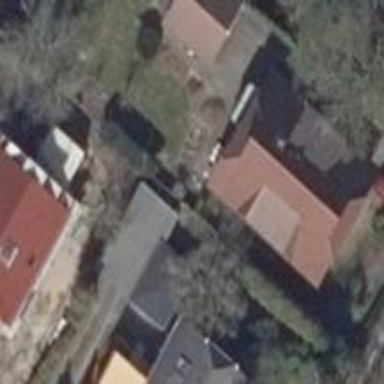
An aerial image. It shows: Building featuring apartments with half-hipped roof.